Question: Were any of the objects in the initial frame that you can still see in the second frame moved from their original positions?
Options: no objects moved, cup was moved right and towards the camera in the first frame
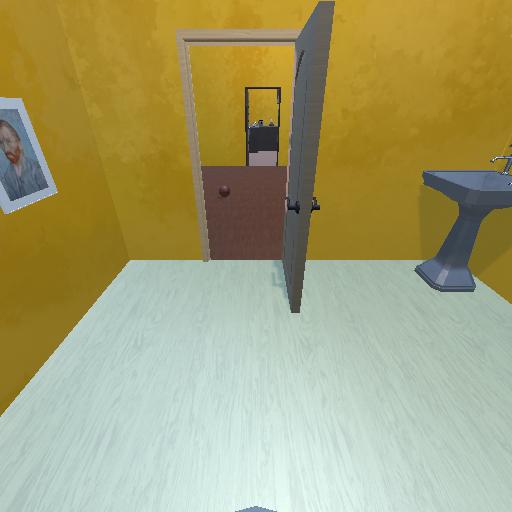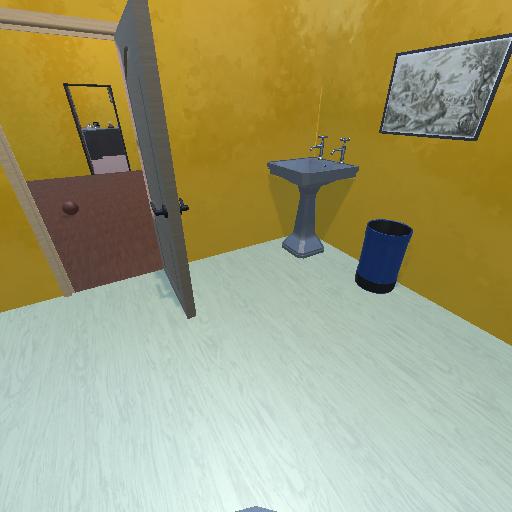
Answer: no objects moved